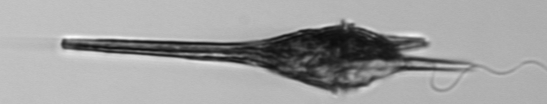
Label: Tripos_lineatus